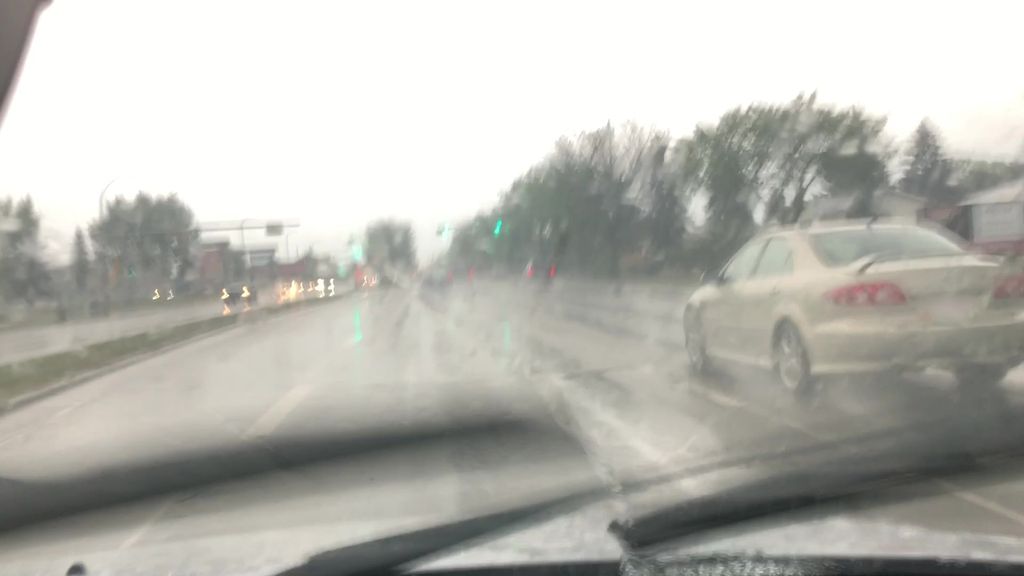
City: edmonton